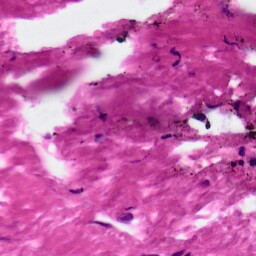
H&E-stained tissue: Ovarian